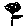
Label: flower